Field crop: maize
Growth stage: 2
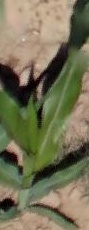
Species: maize